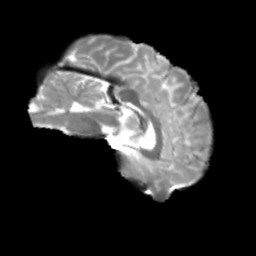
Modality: T2w
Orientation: sagittal
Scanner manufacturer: siemens
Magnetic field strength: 3 T
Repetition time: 4 s
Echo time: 0.0594 s